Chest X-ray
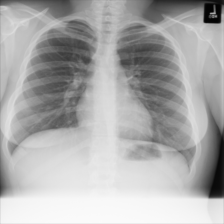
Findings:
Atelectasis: negative
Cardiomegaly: negative
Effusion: negative
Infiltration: negative
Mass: negative
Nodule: negative
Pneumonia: negative
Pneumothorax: negative
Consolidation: negative
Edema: negative
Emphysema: negative
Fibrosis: negative
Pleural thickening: negative
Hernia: negative